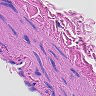
Metastatic tissue present: no